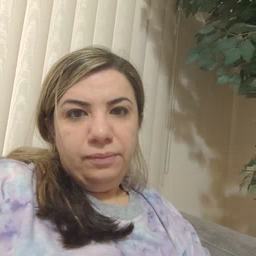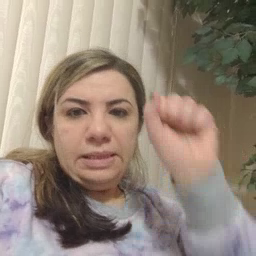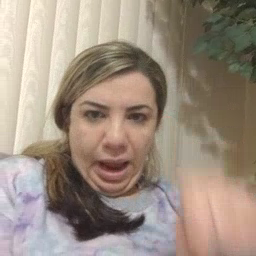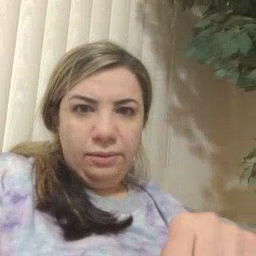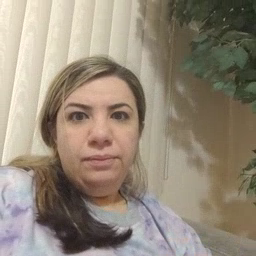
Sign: can